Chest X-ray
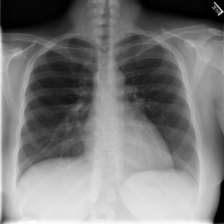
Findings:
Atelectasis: negative
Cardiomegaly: negative
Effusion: negative
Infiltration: negative
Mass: negative
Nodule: negative
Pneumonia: negative
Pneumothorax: negative
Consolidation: negative
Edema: negative
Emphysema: negative
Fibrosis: negative
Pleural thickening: negative
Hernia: negative